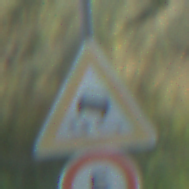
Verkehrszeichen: SchleuderOderRutschgefahr
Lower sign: Geschwindigkeit5
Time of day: MorningAfternoon
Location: Outdoor (RoadRail)
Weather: Clear
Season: NotSpecified
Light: Natural